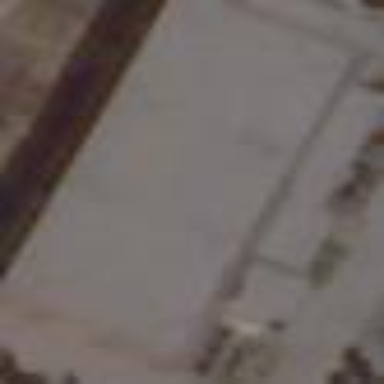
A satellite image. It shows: Industrial building.